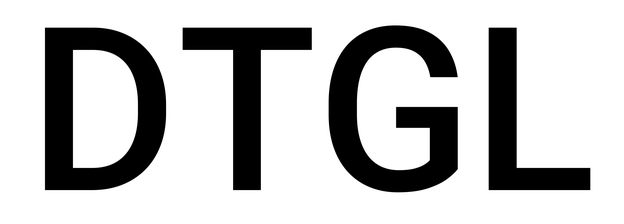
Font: Roboto_Medium